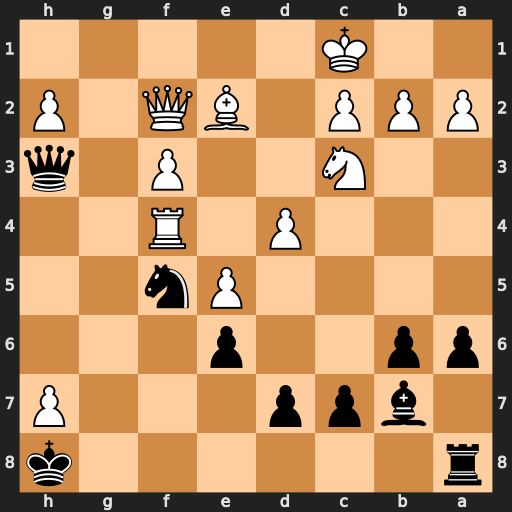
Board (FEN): r6k/1bpp3P/pp2p3/4Pn2/3P1R2/2N2P1q/PPP1BQ1P/2K5
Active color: b
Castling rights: -
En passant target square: -
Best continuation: Qh6 Bd3 Qxf4+